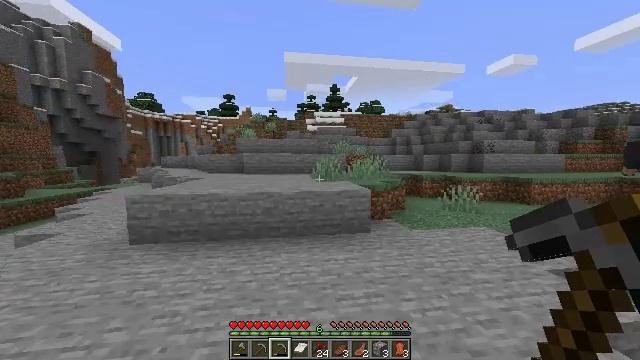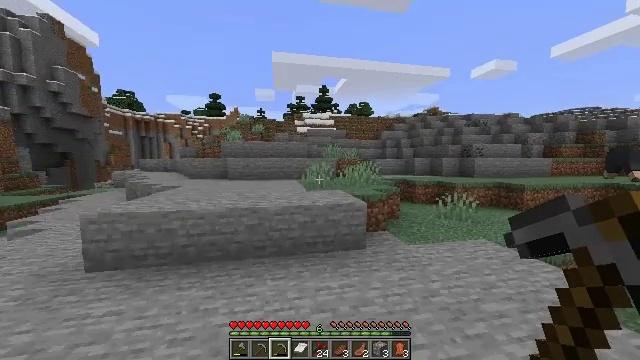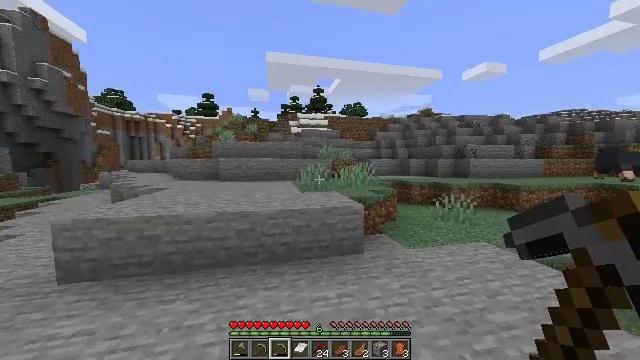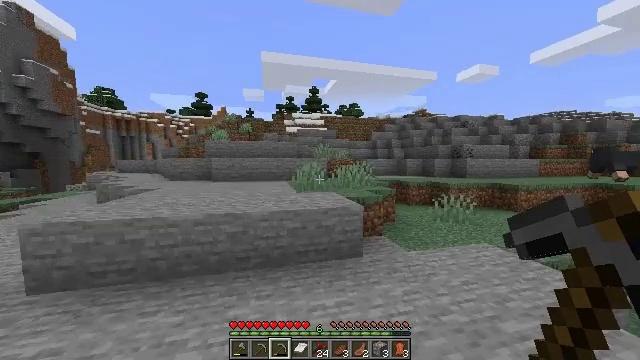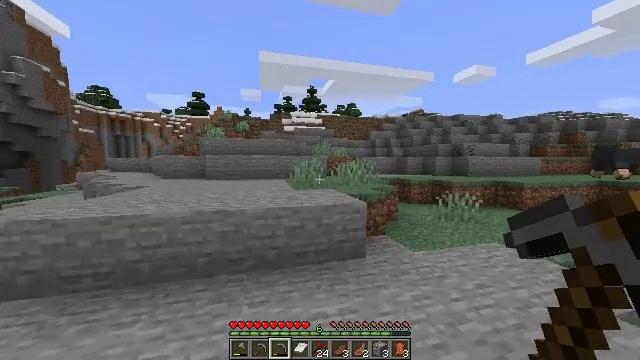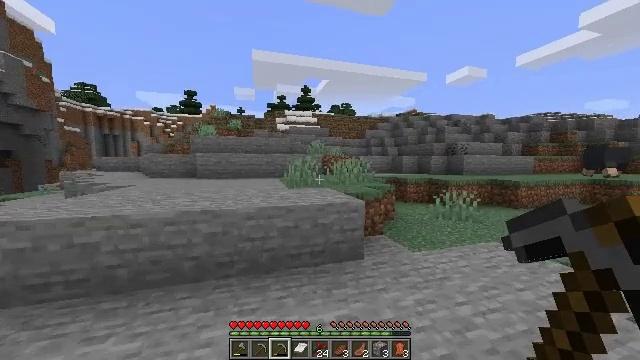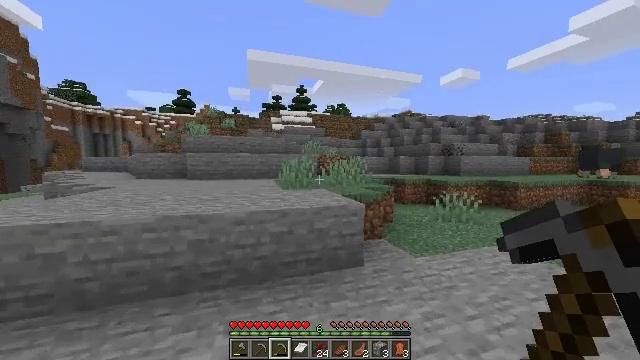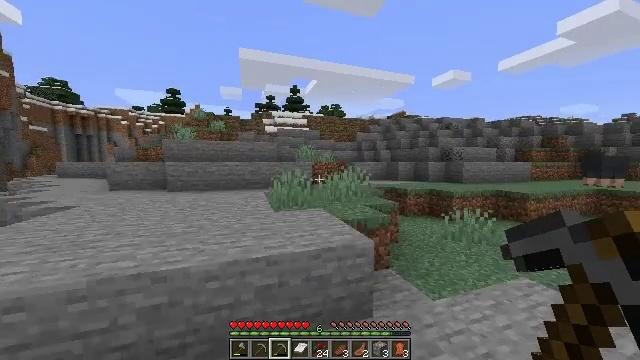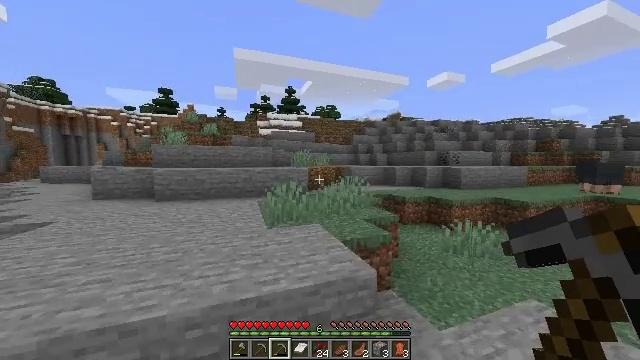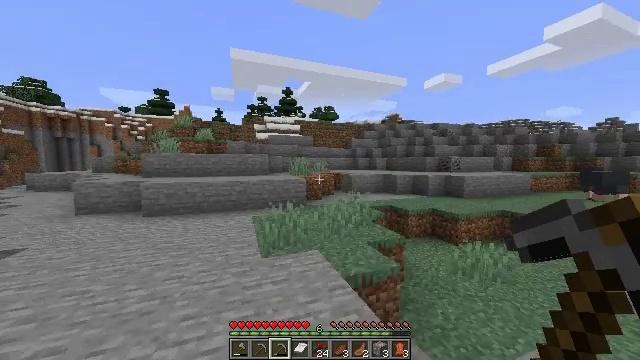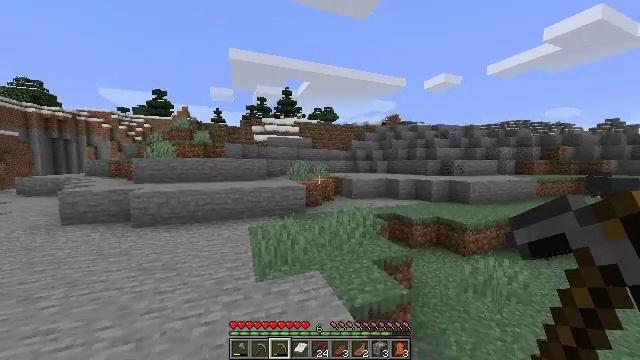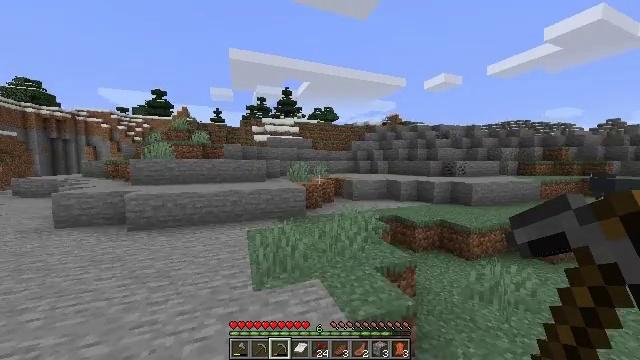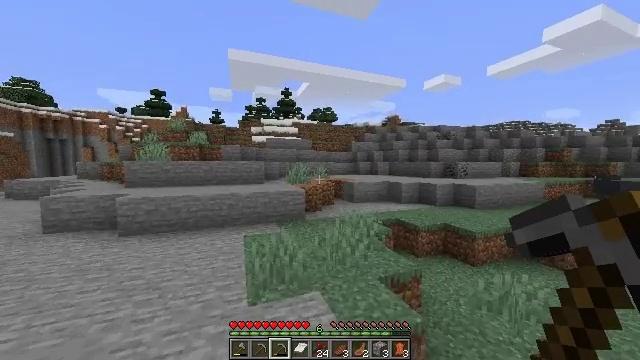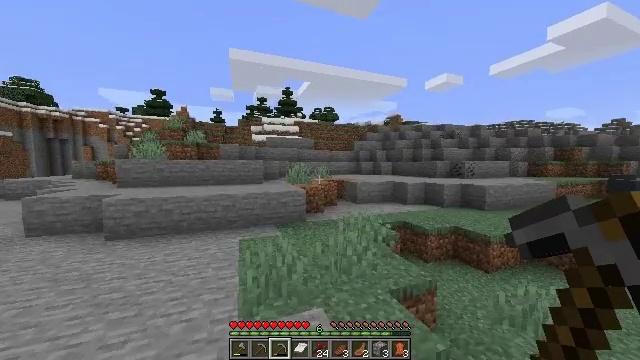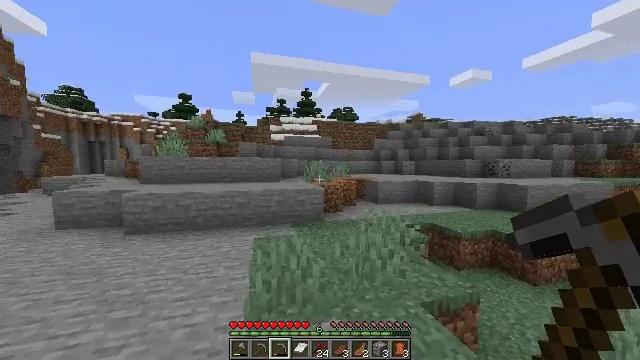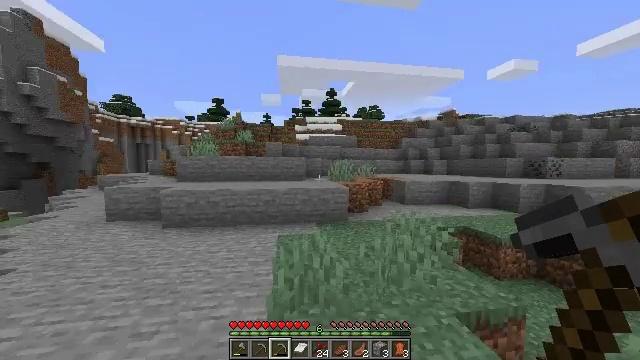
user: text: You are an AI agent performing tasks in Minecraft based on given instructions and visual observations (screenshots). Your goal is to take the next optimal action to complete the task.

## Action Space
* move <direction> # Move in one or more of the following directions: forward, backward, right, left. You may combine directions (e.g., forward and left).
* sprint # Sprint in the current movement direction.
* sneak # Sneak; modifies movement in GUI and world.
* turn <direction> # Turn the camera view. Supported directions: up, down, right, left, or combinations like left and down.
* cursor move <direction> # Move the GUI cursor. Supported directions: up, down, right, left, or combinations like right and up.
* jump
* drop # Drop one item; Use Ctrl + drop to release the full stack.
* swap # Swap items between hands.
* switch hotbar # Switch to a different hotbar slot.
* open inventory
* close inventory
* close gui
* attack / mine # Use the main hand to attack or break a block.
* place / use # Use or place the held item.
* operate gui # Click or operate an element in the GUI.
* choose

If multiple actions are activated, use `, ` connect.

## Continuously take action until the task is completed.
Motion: motion action
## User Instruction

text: Collect the mushroom stem from giant mushrooms.
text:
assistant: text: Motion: move forward, sprint, turn right, jump
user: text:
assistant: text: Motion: move forward, sprint, turn right, jump
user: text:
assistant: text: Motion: move forward, sprint, turn right, jump
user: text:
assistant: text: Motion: move forward, sprint, jump
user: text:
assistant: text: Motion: move forward, sprint, turn right, jump
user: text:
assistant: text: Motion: move forward, sprint, turn right, jump
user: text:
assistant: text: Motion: move forward, sprint, turn right, jump
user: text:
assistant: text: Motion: move forward, sprint, turn right, jump
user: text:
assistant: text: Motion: move forward, sprint, jump
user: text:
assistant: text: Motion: move forward, sprint, jump
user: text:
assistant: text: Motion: move forward, sprint, jump
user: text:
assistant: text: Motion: move forward, sprint, jump
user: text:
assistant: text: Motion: move forward, sprint, jump
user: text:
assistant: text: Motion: move forward, sprint, turn left, jump
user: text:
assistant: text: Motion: move forward, sprint, turn left, jump
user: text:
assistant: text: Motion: move forward, sprint, turn left, jump
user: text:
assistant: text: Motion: move forward, sprint, turn left, jump
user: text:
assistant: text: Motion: move forward, sprint, turn left, jump
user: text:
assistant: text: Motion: move forward, sprint, turn left, jump
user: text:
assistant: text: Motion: move forward, sprint, turn left, jump
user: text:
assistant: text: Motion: move forward, sprint, turn left, jump
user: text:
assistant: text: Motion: move forward, sprint, jump
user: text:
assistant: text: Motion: move forward, sprint, jump
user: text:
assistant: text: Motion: move forward, sprint, jump
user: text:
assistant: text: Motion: move forward, sprint, jump
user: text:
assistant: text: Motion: move forward, sprint, jump
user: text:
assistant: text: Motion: move forward, sprint, jump
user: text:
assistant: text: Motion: move forward, sprint, turn right, jump
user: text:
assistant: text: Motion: move forward, sprint, turn right and down, jump
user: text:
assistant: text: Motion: move forward, sprint, turn right, jump